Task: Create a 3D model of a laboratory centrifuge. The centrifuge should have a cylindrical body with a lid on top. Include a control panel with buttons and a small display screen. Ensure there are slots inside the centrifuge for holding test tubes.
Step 228:
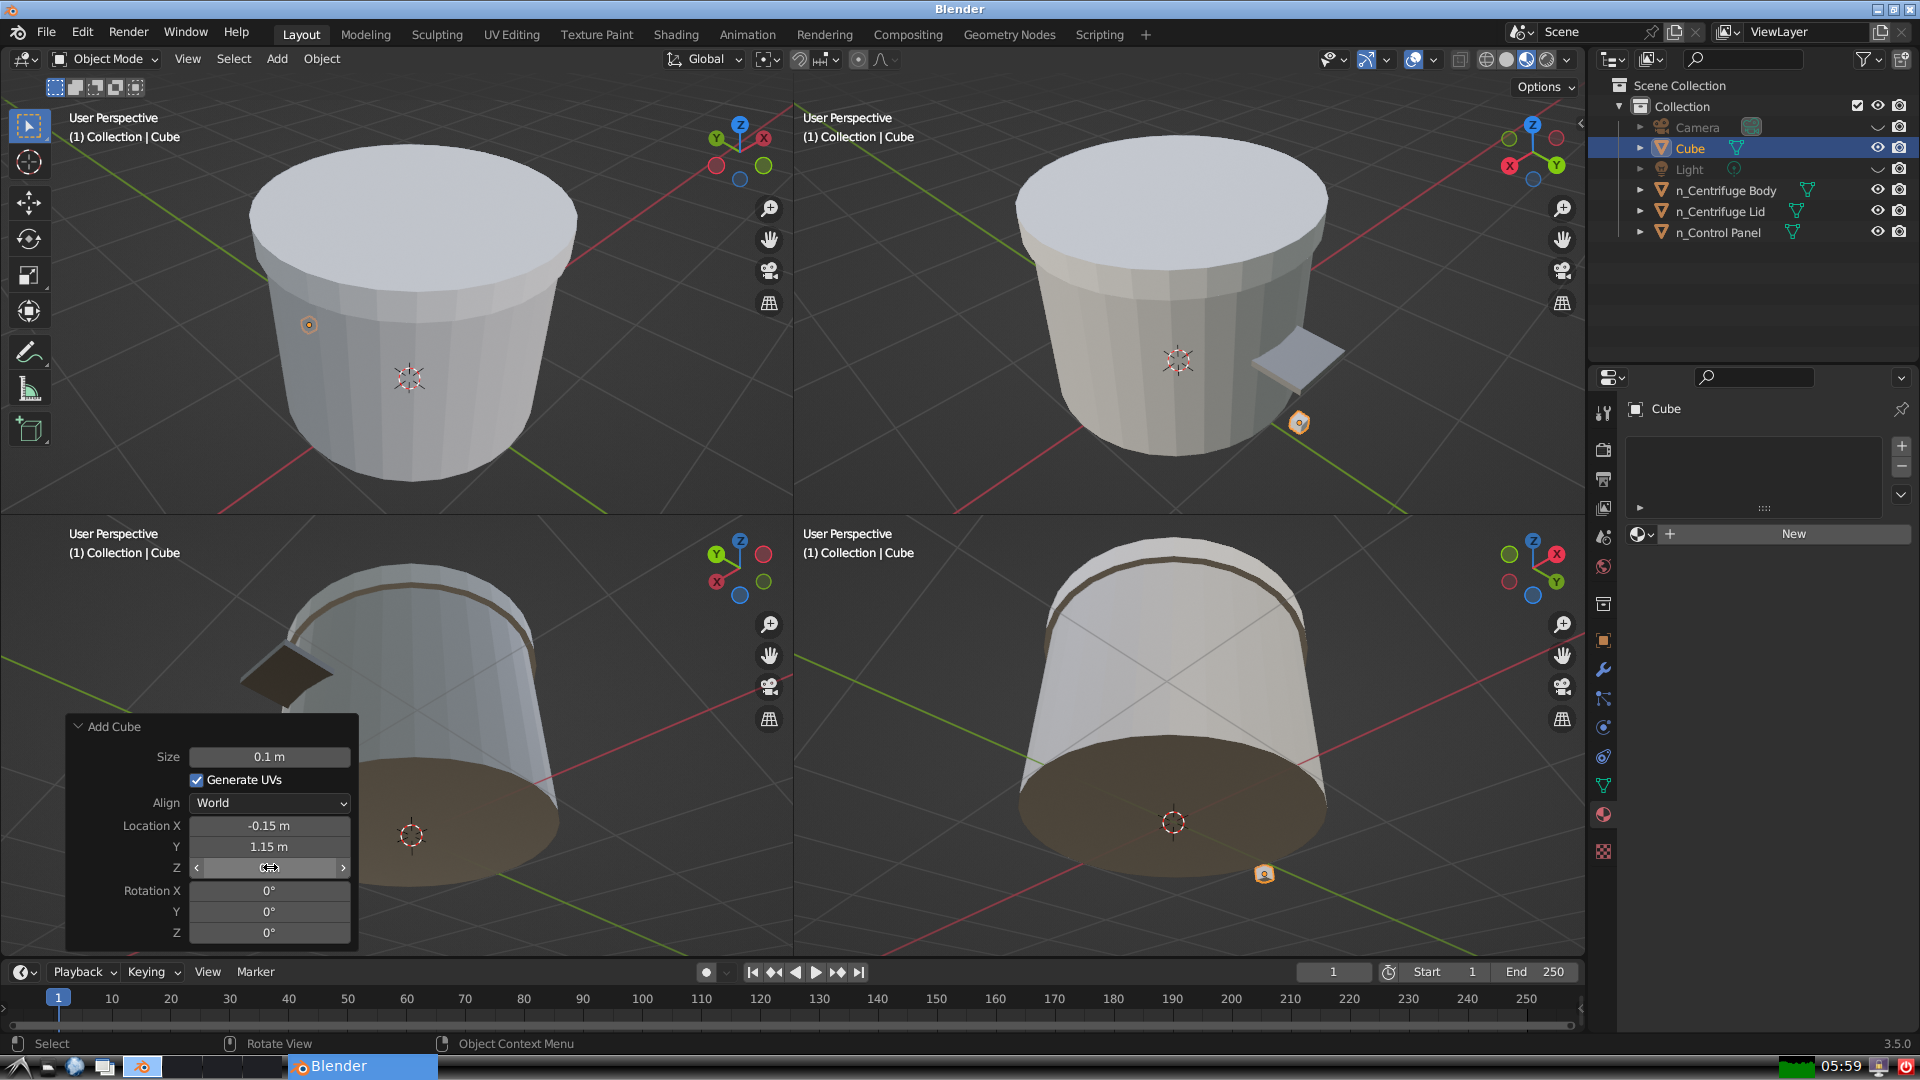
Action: click: no